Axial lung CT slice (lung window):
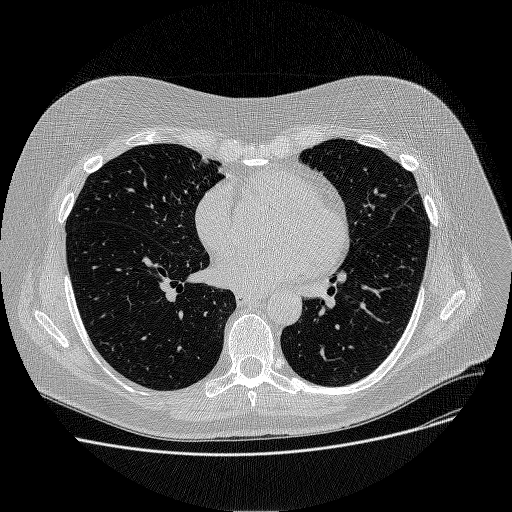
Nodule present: no